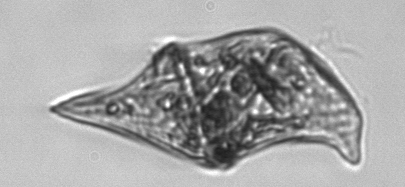
Label: Gyrodinium